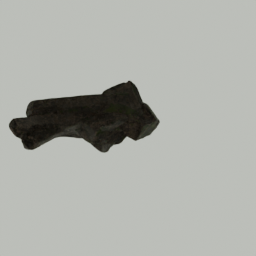
Label: nature